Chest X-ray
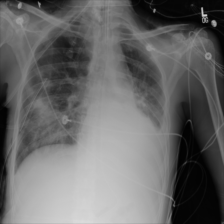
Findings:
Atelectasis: negative
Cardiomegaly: negative
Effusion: positive
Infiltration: positive
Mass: negative
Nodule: negative
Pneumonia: negative
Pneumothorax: negative
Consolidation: negative
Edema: negative
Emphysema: negative
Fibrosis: negative
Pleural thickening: negative
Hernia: negative